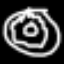
Label: donut